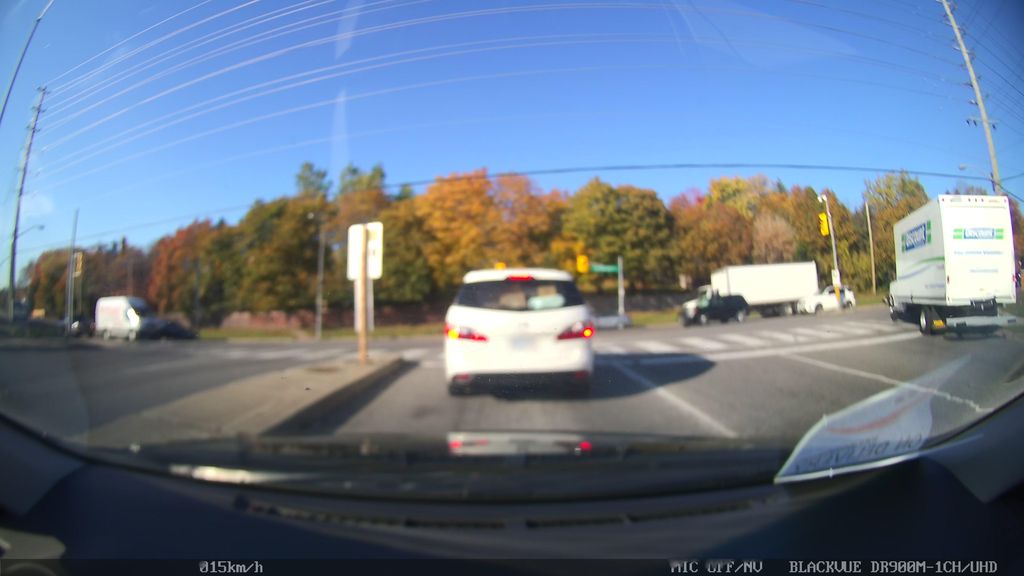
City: toronto